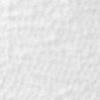
Label: no_change